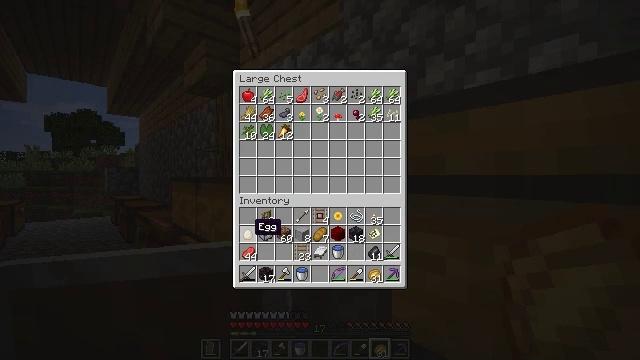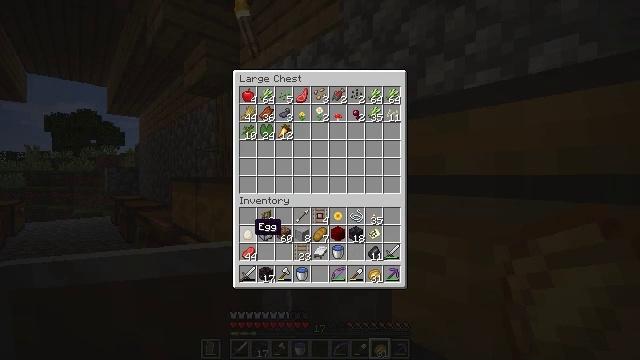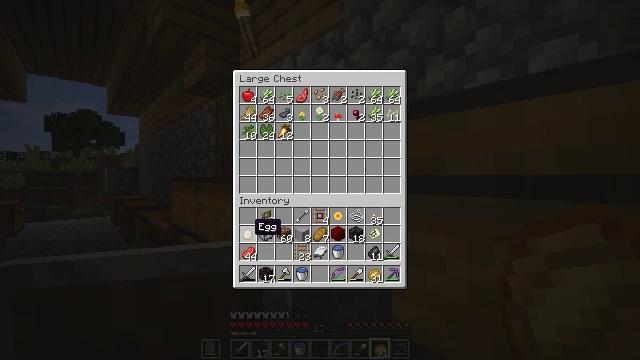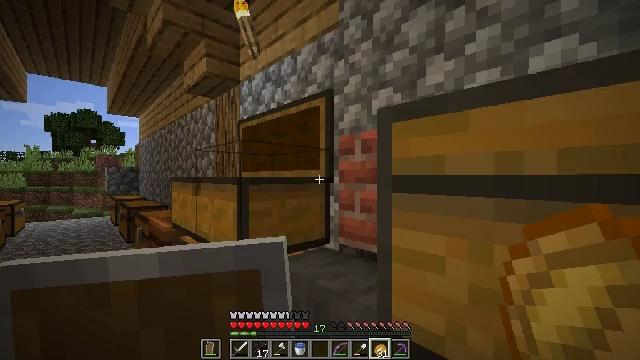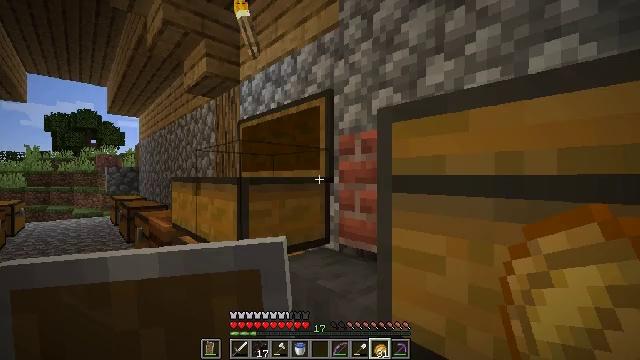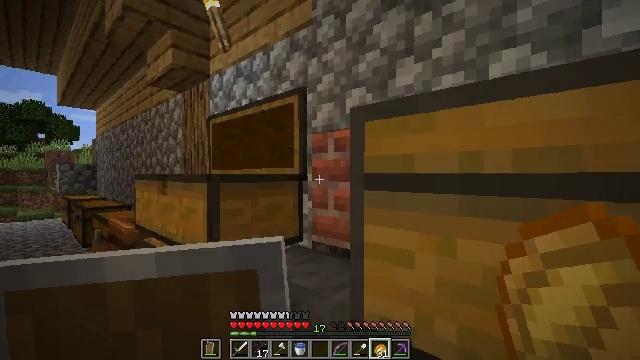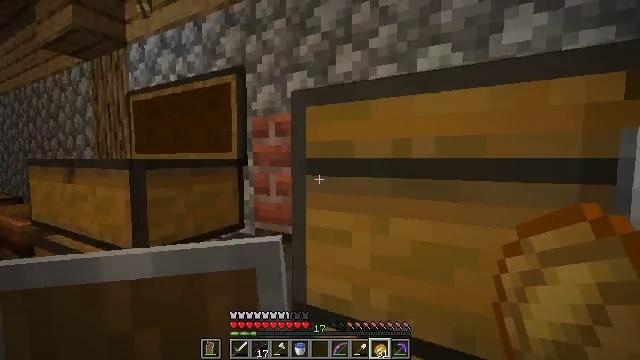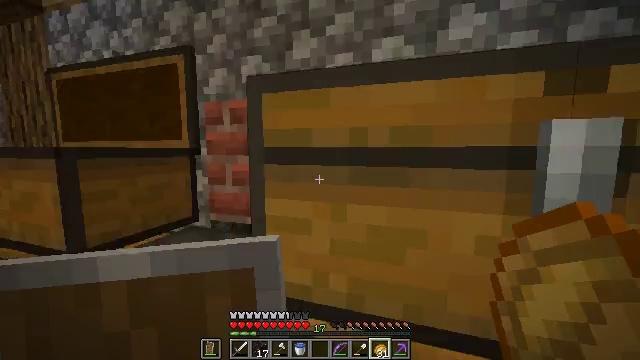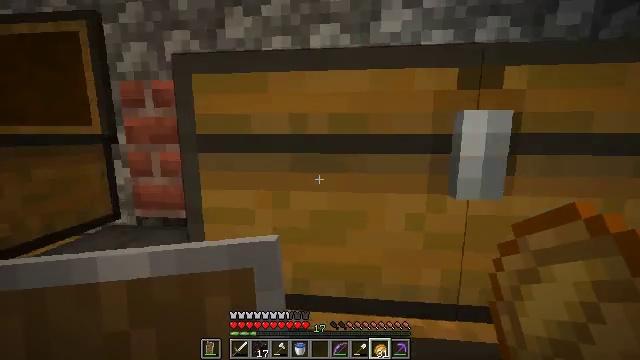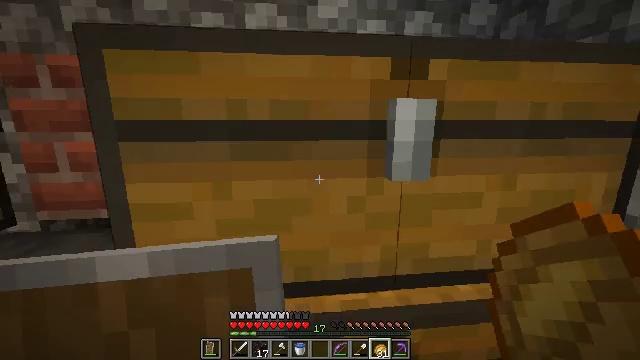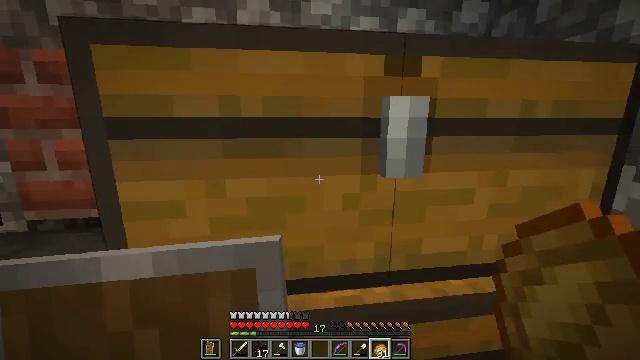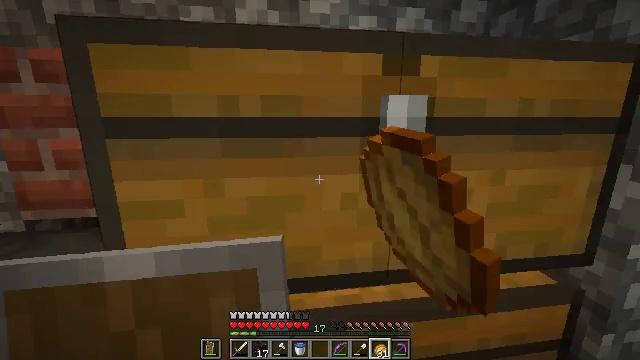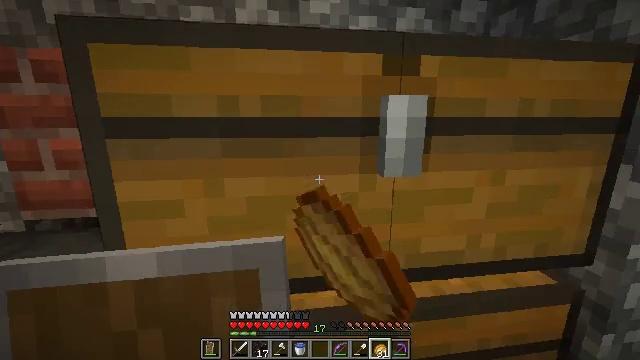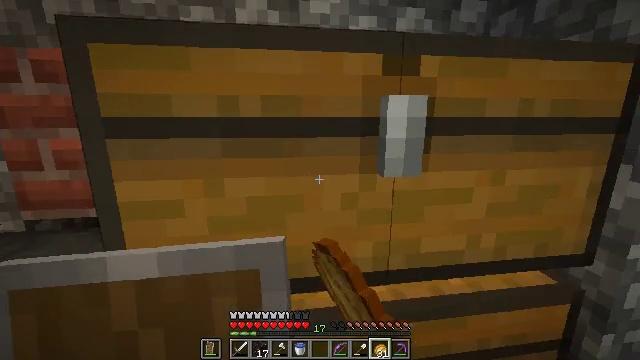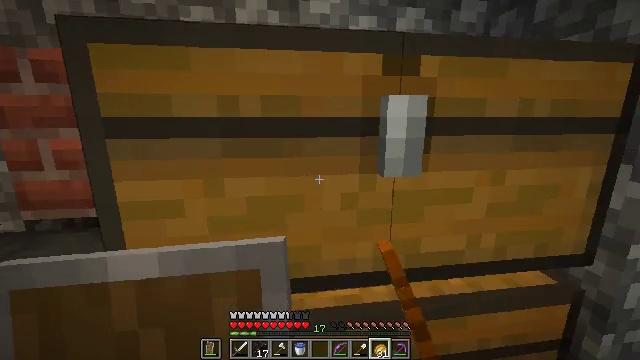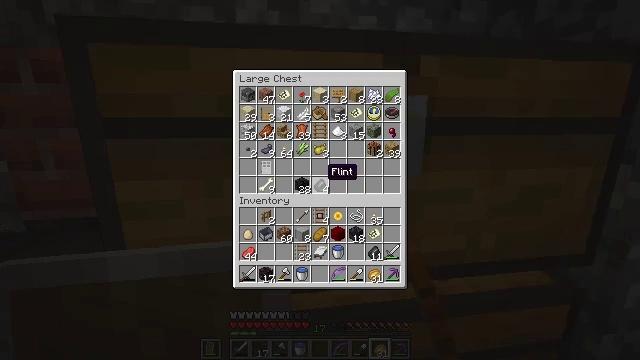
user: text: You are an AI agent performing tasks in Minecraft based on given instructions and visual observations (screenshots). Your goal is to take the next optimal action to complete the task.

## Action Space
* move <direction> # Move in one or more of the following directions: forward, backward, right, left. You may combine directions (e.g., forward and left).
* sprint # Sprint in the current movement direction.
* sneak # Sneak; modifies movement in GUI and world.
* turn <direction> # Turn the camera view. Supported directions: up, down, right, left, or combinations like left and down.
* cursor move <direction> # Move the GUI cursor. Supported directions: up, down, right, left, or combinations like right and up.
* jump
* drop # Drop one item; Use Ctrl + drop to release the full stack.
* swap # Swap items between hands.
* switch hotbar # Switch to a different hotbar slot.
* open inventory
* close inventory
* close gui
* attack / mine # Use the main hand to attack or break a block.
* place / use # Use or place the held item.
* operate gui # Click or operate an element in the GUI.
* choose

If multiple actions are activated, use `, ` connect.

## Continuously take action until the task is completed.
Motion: motion action
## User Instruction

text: Attack the chest to pick it up.
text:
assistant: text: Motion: no_op
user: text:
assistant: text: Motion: no_op
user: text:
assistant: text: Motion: open inventory
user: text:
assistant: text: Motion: open inventory
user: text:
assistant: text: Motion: turn right, open inventory
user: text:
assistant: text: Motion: turn right and down
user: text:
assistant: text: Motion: turn right and down
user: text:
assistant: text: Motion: turn right and down
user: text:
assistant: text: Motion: turn right and down
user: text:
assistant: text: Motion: turn right, use / place
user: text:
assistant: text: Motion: use / place
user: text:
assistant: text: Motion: no_op
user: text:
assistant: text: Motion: no_op
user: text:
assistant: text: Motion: no_op
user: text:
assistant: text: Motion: no_op
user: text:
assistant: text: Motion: no_op
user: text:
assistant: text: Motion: no_op
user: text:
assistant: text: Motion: no_op
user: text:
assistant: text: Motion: sneak
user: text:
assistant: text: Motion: sneak, turn down
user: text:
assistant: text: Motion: sneak, turn down
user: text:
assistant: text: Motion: sneak, turn down
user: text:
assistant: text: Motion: sneak
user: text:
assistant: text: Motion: sneak
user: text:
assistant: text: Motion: sneak, turn left and up
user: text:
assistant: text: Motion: sneak
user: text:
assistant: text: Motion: sneak
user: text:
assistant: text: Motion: sneak
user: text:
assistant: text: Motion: sneak
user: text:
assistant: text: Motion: sneak, use / place